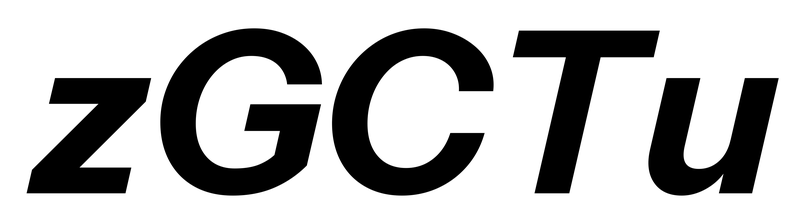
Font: InstrumentSans-Italic_Bold_Italic